Question: I'm trying to create a scroll view that works like Apple's Pages app on the iPad. See pic below. I can create a similar scroll view with subviews containing the individuals pages, spaced apart as shown, and with pagingEnabled, it scrolls OK, but I want to achieve a scrolling effect that keeps the subviews centered once they've scrolled completely into view. So I want each page to scroll to a centered position in the scrollview, but as the pagingEnabled behavior scrolls the entire bounds left or right, I end up with a partial page or pages showing. What would be a good approach to this?
Thanks!
//Scott

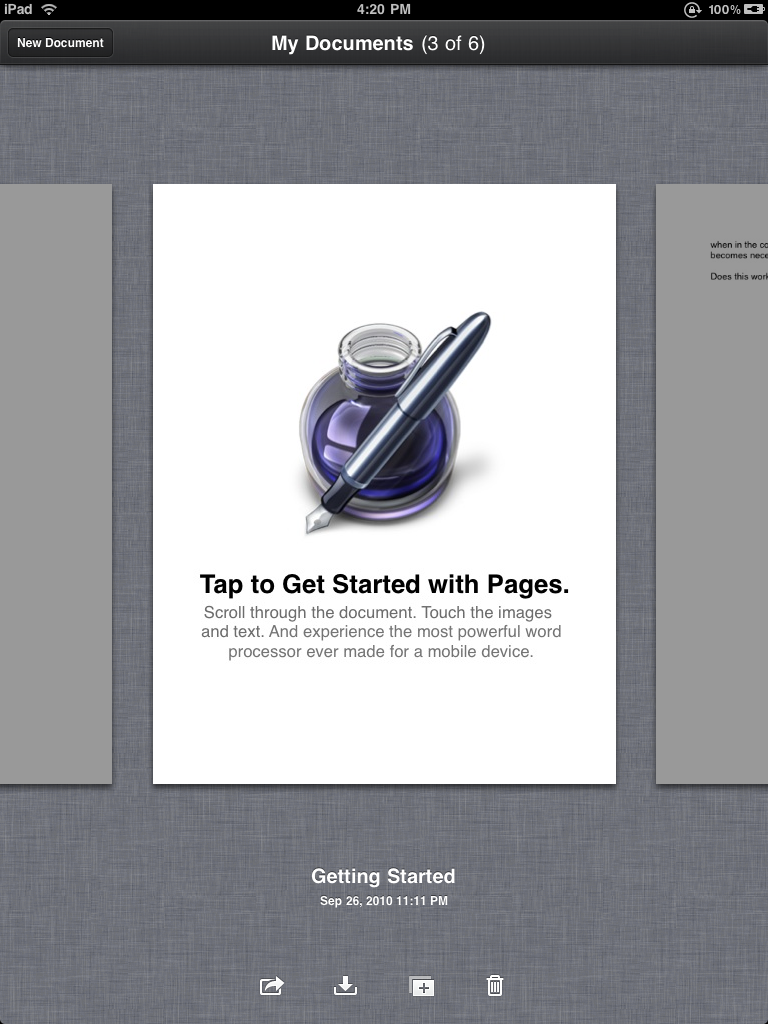
Answer: So the secret is to is to set the scrollview to not clip it's subviews and make the scrollview bounds smaller than the screen width. Presto....the behavior I'm looking for. Now if I could only figure out how to get the subviews to have shadows like shown above.